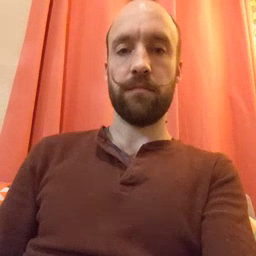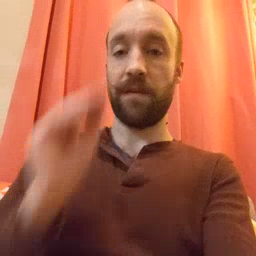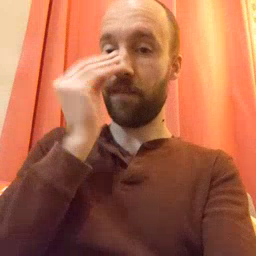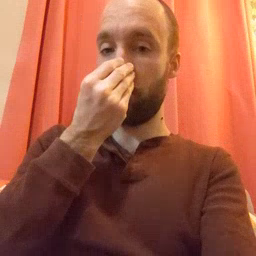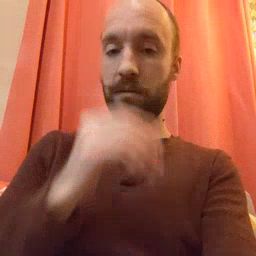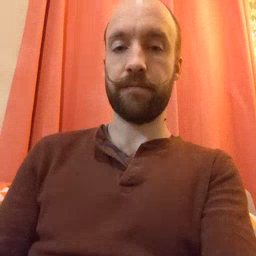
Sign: flower